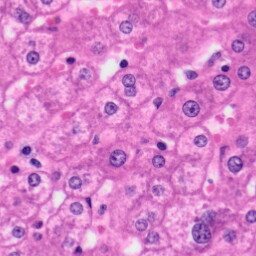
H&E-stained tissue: Liver